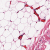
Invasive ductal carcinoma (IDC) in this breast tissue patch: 0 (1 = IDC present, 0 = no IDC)